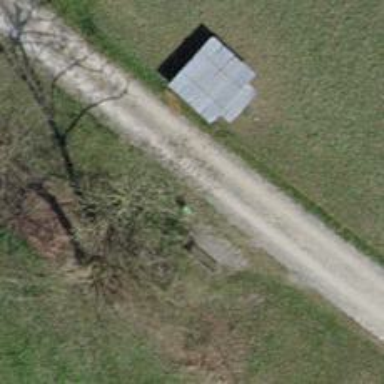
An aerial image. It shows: Bench.